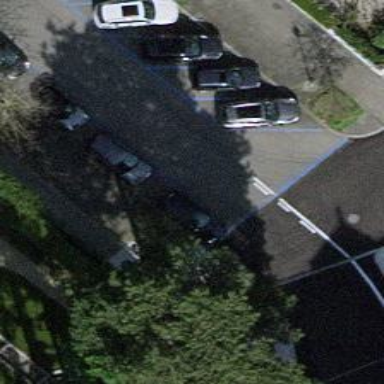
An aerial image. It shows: Kerb serving as barrier.